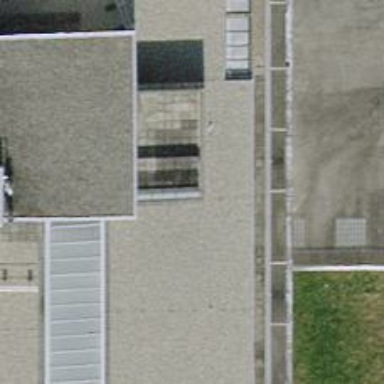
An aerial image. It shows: Cafe.